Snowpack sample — Snodgrass Mountain, Crested Butte, Colorado (2/4/25, 12:06 PM MST)
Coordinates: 38.923, -106.968
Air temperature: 35 °F
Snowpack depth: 80 cm
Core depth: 30 cm
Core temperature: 35.6 °F
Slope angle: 14°, slope face: 78°
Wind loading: low
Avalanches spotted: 0
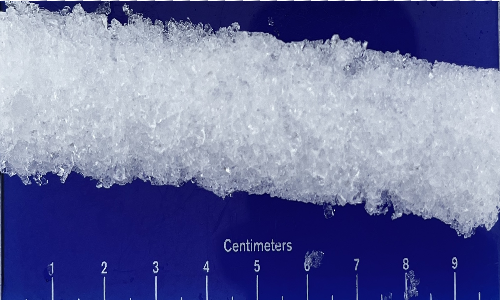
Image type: core
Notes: No avalanches nearby, unusually warm weather for the last month reported by residents, Collected 25 yards from treeline